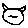
Label: cat